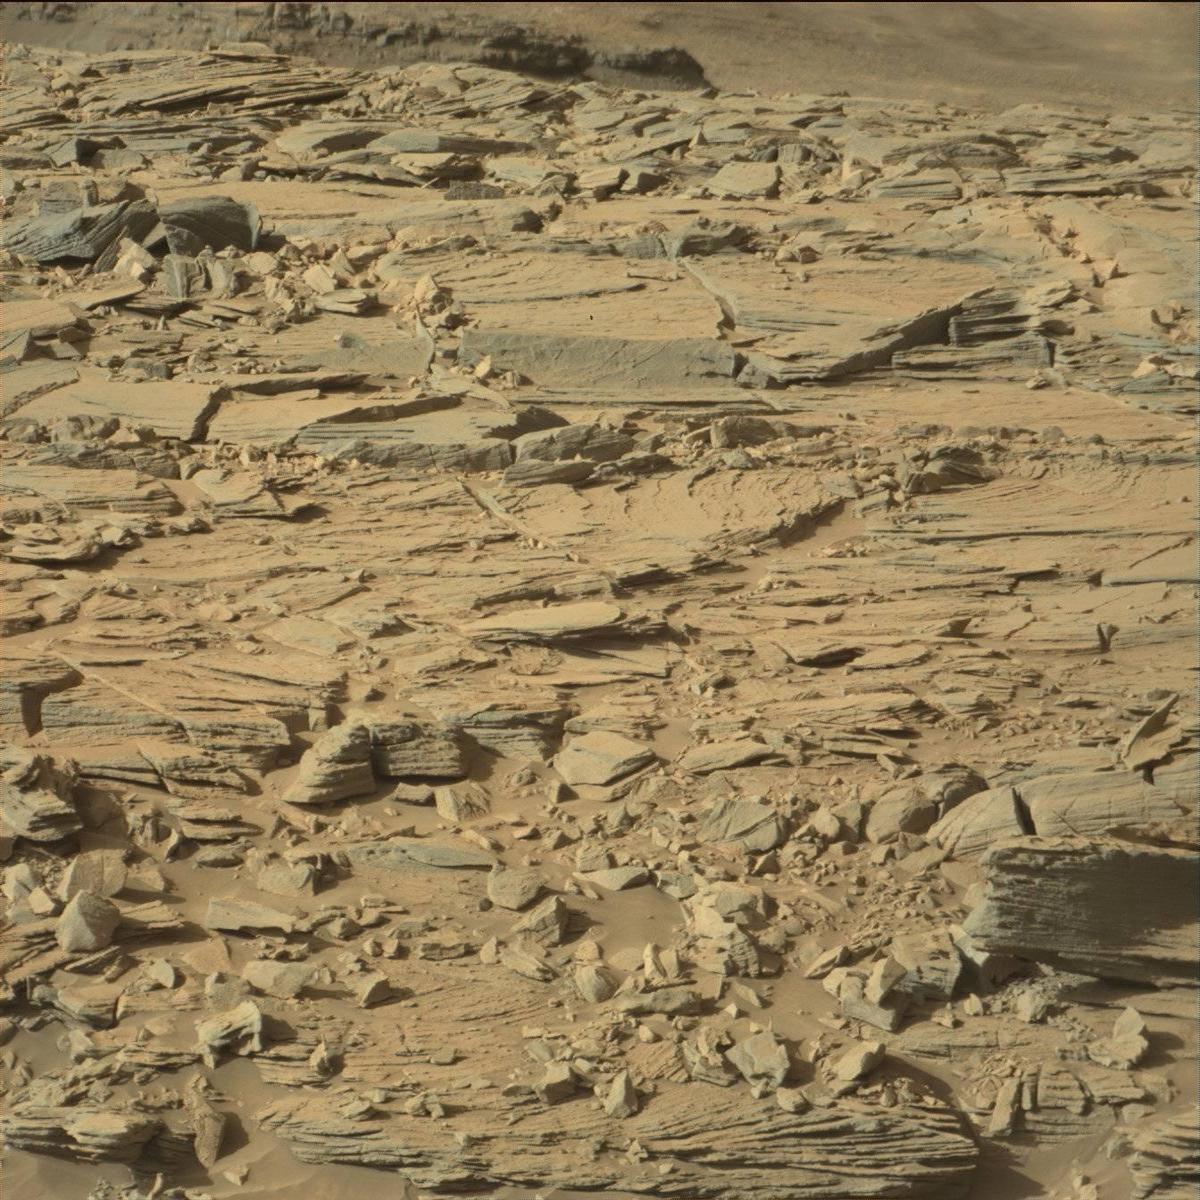
Terrain classes present: Bedrock, Sand / Soil